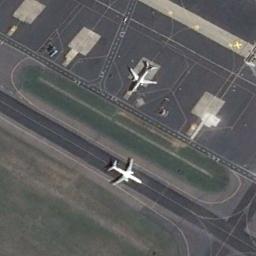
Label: airplane